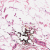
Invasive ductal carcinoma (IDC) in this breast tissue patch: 0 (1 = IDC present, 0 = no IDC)